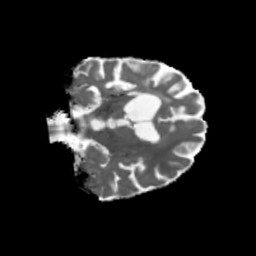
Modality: MD
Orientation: coronal
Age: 70
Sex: male
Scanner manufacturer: siemens
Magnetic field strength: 3 T
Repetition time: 5.47 s
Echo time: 0.0854 s